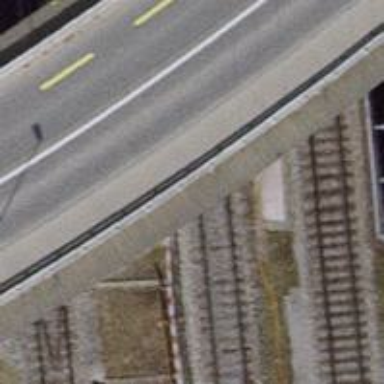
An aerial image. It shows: Bridge over railway with electrified contact lines.